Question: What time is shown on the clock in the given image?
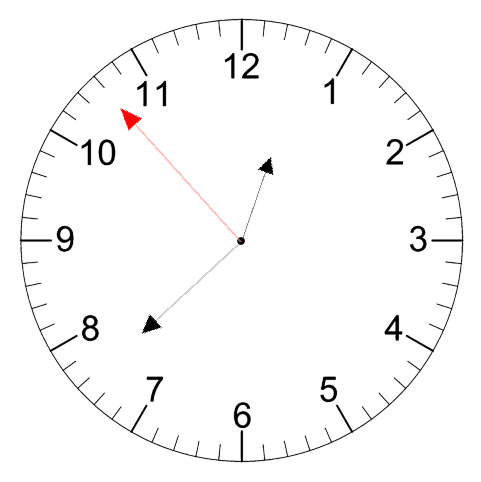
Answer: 12:37:53